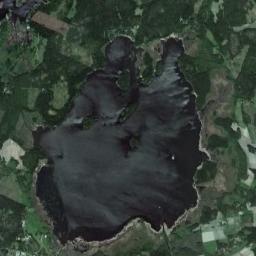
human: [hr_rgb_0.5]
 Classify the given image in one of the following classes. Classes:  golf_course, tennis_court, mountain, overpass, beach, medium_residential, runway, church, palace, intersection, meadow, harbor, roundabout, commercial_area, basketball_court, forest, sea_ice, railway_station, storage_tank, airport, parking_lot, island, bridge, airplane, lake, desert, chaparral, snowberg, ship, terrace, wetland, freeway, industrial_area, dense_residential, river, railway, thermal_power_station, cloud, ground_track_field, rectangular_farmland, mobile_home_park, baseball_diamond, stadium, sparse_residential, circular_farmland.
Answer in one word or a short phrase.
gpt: lake